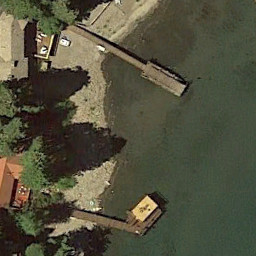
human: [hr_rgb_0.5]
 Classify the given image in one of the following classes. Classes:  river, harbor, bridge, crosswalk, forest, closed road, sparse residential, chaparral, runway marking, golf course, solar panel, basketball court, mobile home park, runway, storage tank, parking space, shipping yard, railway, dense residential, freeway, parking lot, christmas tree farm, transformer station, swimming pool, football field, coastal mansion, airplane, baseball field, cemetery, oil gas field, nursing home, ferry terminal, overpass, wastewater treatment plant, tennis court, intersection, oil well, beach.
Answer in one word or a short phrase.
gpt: ferry terminal